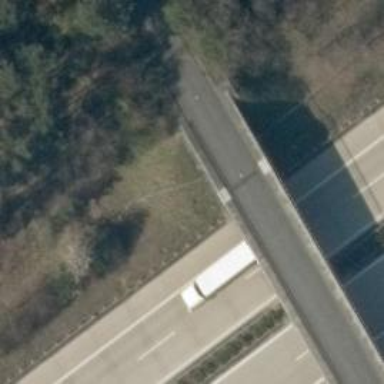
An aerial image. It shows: Asphalt track road with bridge. The track type is grade1.